The plot shows how the frequency content of a bearing vibration signal evolves over time (STFT spectrogram). What is the most likely bearing condition (normal, inner_race, outer_race, ball)?
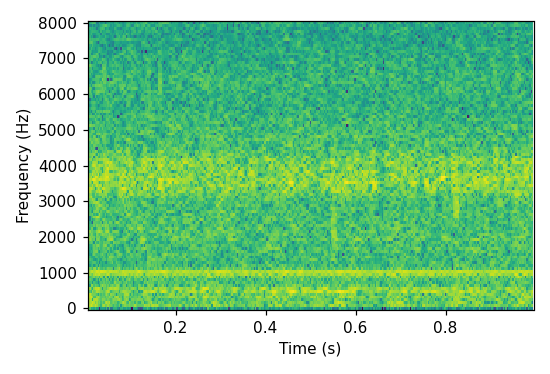
Answer: normal